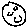
Label: moon